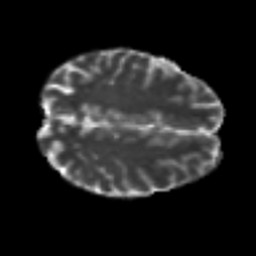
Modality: T2w
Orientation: axial
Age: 20
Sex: female
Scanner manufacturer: siemens
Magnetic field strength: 3 T
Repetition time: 7 s
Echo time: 0.0926 s